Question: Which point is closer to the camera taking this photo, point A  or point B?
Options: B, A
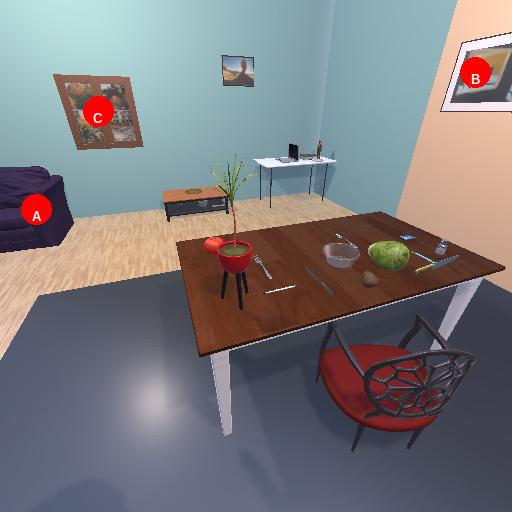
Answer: B